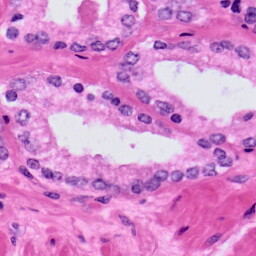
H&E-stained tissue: Prostate